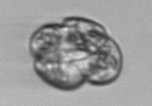
Label: Karenia